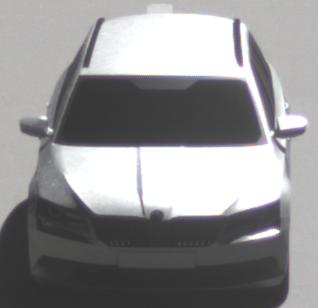
Make: Skoda
Model: Superb Combi 1.4 TSI
Detailed model: Superb (III) Combi
Model produced from: 2015/09
Model produced until: 2018/06
Doors: 5
Color: white
Road condition: dry road
Daytime: midday
Contrast: high contrast